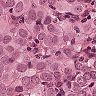
Metastatic tissue present: yes